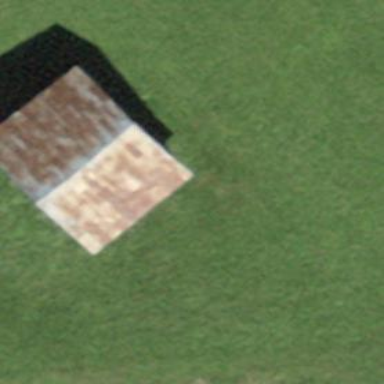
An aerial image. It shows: Shed.